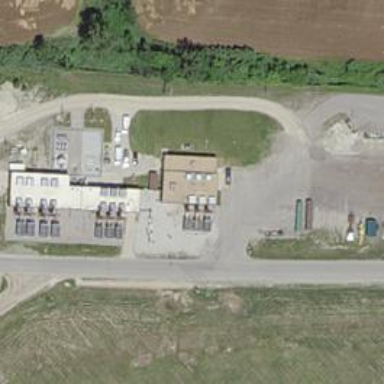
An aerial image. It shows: Generator is pictured.